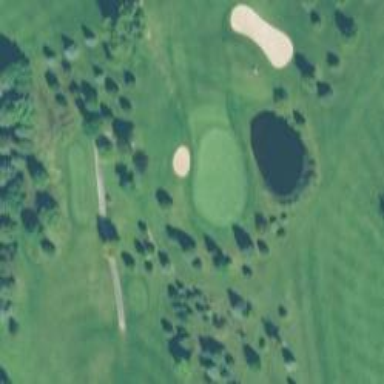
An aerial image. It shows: Golf hole.